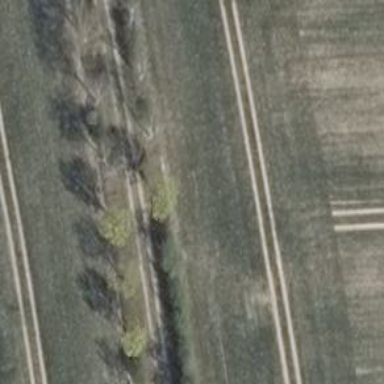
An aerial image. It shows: Row of trees in natural setting.